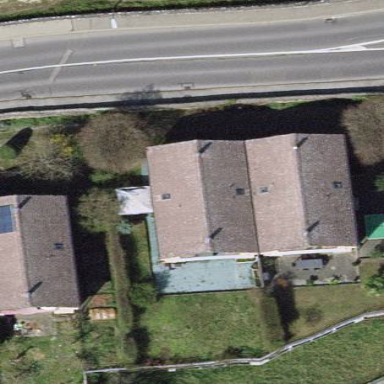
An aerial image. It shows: Gabled roof house.